Question: I'm trying to print out my session/flash message to my user(s) as feedback.
I couldn't get it to display, worse than that, it give me the error.

---
# view
'''
{{-- Flash Message --}}
@if($success_register)
@if ($message = Session::get('success_register'))
<div class="alert alert-block alert-success">
<i class=" fa fa-check cool-green "></i>
{{ nl2br($message) }}
</div>
@endif
@endif
'''
---
# controller
'''
return Redirect::to('/')
->with('success_register',' Your Account has been created ! <small> Email has been sent to set-password, and activation.</small>');
'''
---
- - -
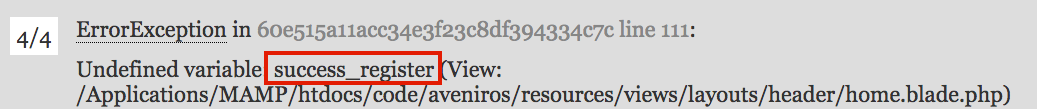
Answer: You should use Session::get('success_register') on both occassions simply said!
'''
@if(Session::has('success_register'))
<div class="alert alert-block alert-success">
<i class=" fa fa-check cool-green "></i>
{{ nl2br(Session::get('success_register')) }}
</div>
@endif
'''